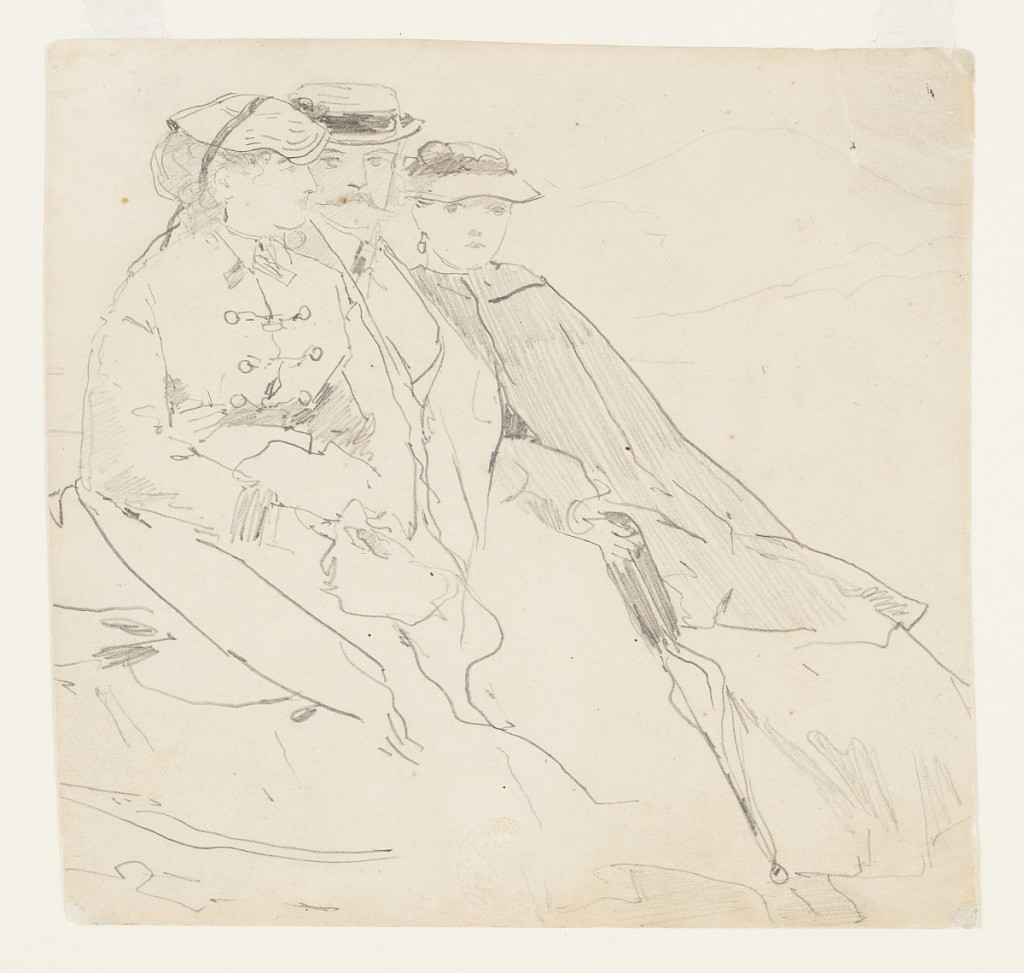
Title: Three Figures
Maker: Winslow Homer, American, 1836–1910
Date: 1868
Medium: Graphite on paper
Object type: Drawing
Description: Horizontal view of a woman, man and young woman seated side by side with a mountain in the background.